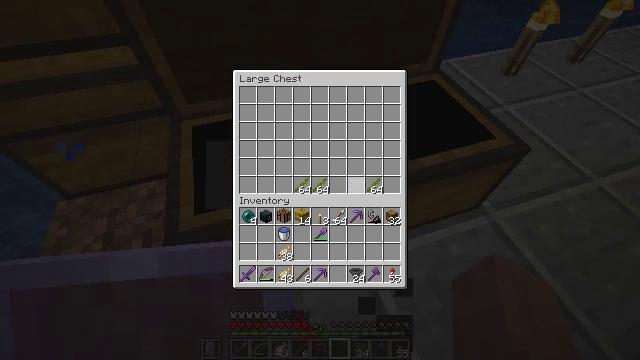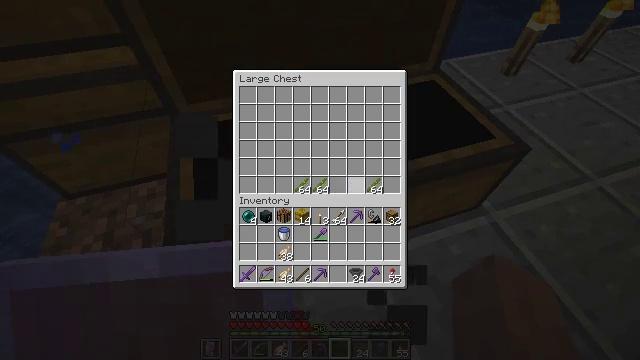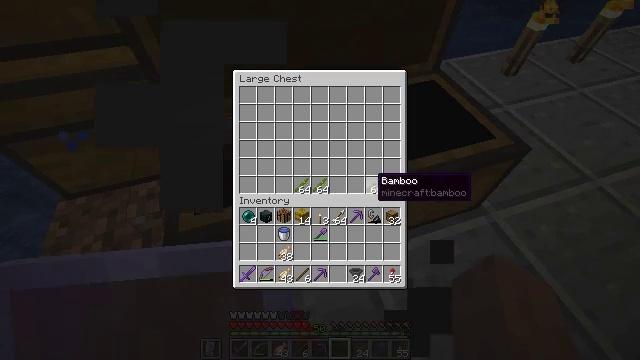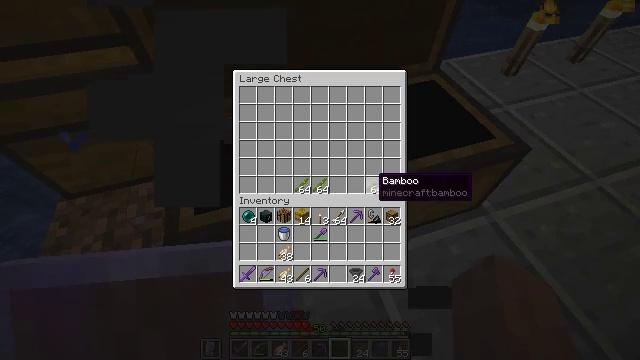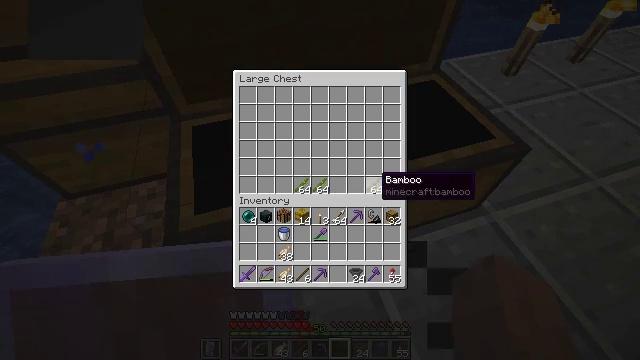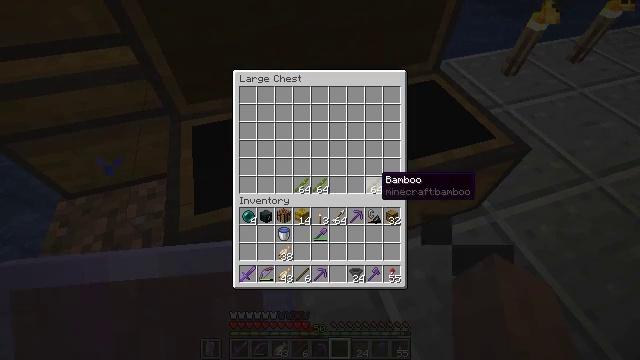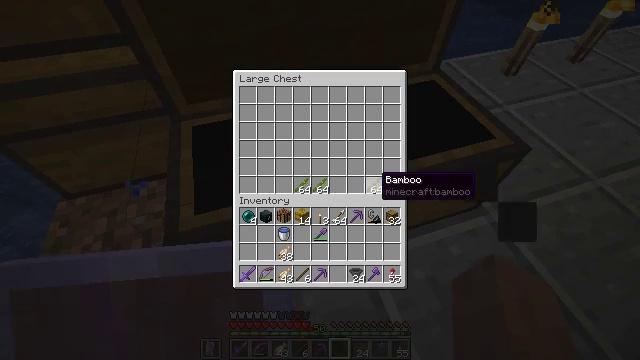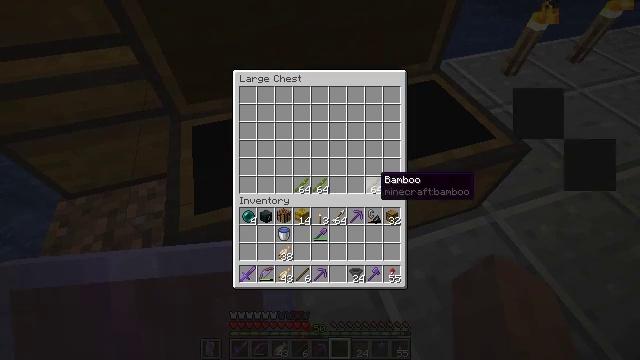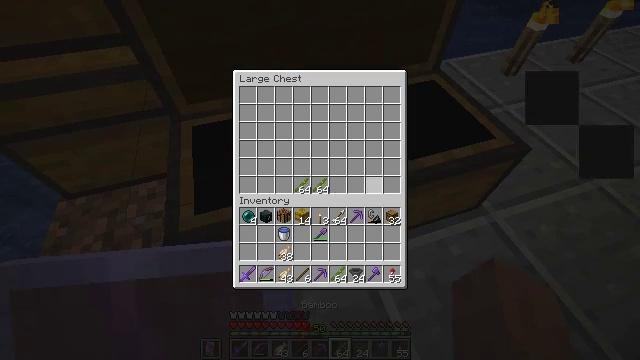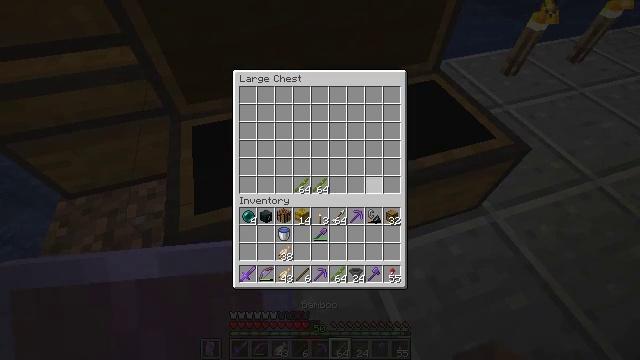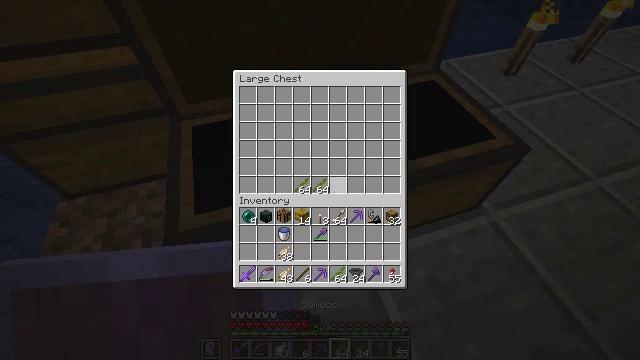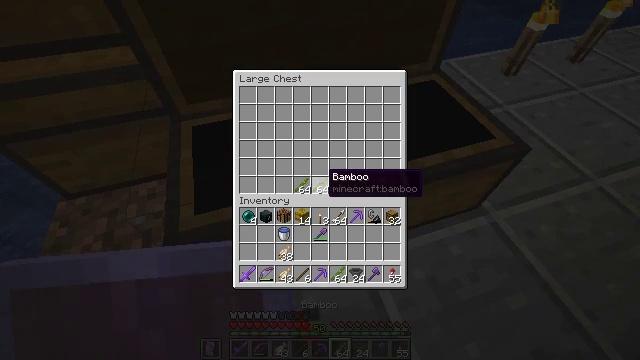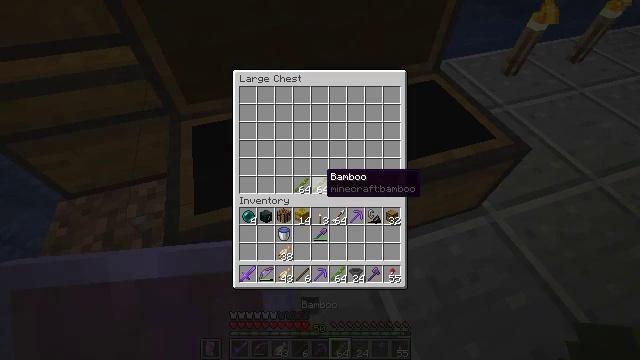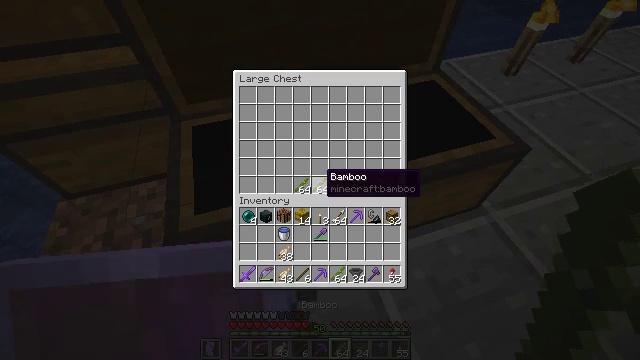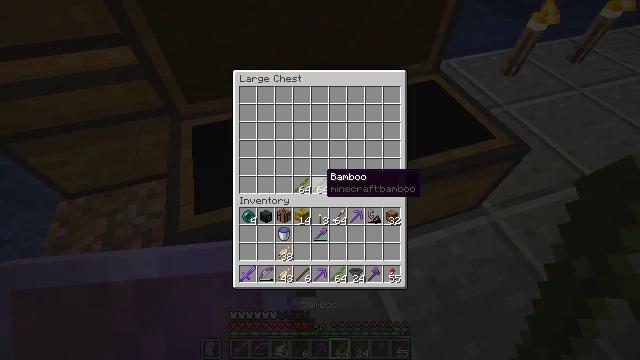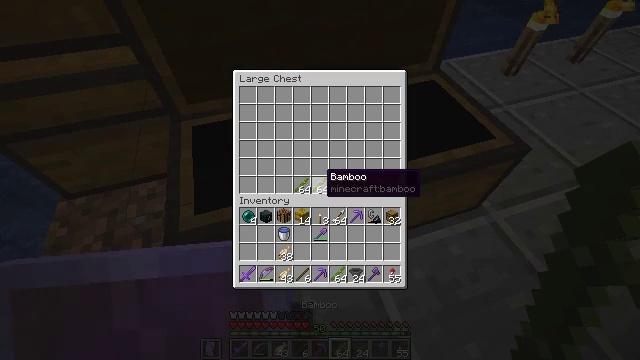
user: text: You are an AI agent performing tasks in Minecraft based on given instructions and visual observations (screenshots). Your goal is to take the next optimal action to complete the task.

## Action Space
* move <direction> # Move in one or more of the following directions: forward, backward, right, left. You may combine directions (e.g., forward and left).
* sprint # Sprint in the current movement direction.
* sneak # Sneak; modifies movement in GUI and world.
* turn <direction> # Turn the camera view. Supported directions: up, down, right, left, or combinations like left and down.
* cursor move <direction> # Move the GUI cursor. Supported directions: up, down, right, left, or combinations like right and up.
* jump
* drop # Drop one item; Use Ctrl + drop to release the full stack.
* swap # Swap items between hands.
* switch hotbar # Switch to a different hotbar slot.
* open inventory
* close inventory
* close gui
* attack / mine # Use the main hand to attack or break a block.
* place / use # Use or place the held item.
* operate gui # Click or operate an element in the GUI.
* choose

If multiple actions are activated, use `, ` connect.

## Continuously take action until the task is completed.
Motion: motion action
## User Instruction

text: Break the chest to retrieve items inside.
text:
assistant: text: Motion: sneak
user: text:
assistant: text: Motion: sneak, turn right
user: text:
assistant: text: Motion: sneak
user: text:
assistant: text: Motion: sneak
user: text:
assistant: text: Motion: sneak
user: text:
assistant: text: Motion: sneak
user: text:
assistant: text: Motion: sneak
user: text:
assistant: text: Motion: sneak, attack / mine
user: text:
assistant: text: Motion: sneak, attack / mine
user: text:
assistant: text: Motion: sneak, turn left, attack / mine
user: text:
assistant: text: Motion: sneak, turn left
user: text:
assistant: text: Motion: sneak
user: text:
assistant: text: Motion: sneak
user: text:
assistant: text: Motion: sneak
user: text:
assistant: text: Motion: sneak
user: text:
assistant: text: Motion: sneak
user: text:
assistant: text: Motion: sneak
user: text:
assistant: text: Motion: sneak
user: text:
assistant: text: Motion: sneak, attack / mine
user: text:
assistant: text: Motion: sneak, attack / mine
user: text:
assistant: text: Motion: sneak, attack / mine
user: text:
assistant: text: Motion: sneak
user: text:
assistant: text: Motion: sneak
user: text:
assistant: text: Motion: sneak, turn left
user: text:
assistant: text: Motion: sneak
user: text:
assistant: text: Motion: sneak
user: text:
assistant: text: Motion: sneak
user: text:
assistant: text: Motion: sneak, attack / mine
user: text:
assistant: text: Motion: sneak, attack / mine
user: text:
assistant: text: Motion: sneak